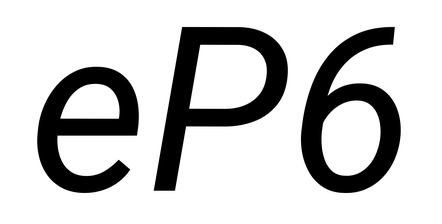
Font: Roboto-Italic_Italic